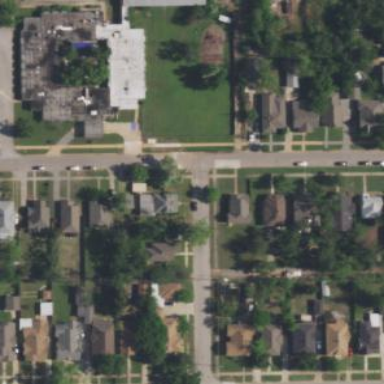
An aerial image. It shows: Neighborhood.